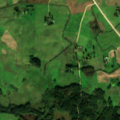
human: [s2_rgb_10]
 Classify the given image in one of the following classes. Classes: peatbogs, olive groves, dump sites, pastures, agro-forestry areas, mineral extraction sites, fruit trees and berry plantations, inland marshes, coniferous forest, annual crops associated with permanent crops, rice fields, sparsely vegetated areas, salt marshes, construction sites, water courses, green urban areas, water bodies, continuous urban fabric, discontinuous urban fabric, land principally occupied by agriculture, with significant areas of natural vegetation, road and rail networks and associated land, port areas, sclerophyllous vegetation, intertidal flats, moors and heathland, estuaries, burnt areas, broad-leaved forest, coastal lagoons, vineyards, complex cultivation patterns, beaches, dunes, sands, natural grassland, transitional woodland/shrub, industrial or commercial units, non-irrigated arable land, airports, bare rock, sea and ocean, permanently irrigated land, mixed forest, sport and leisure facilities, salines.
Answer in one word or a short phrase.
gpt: non-irrigated arable land, complex cultivation patterns, land principally occupied by agriculture, with significant areas of natural vegetation, broad-leaved forest